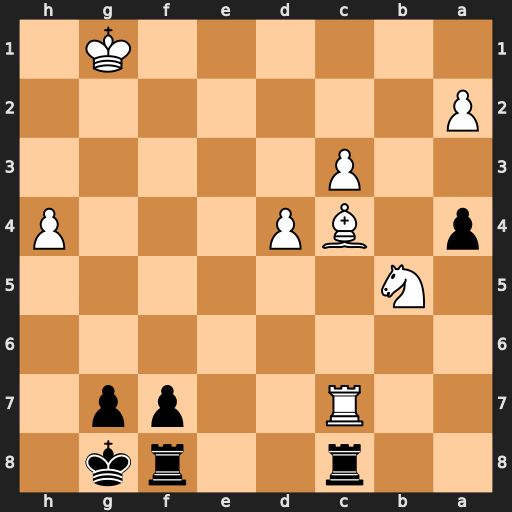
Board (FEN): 2r2rk1/2R2pp1/8/1N6/p1BP3P/2P5/P7/6K1
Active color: b
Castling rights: -
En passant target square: -
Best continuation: Rxc7 Nxc7 Rc8 Bd5 Rxc7